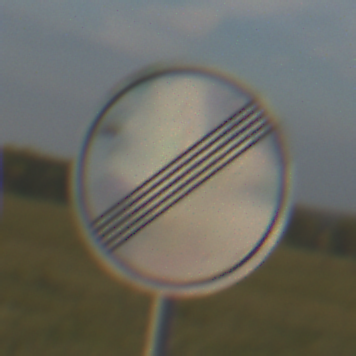
Verkehrszeichen: EndeSaemtlicherBegrenzungen
Umgebung: Outdoor, Nature
Tageszeit: SunriseSunset
Wetter: PartlyCloudy
Licht: Natural
Jahreszeit: NotSpecified
Kontrast: MediumContrast